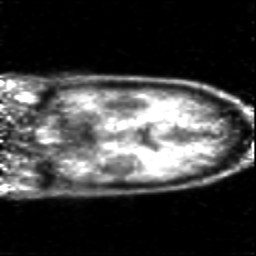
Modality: PET
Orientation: coronal
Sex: male
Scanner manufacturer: siemens